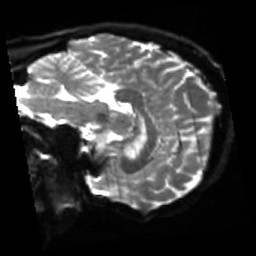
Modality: sbref
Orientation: sagittal
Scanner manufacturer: siemens
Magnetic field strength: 3 T
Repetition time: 4 s
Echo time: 0.0594 s